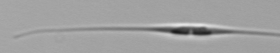
Label: Cylindrotheca